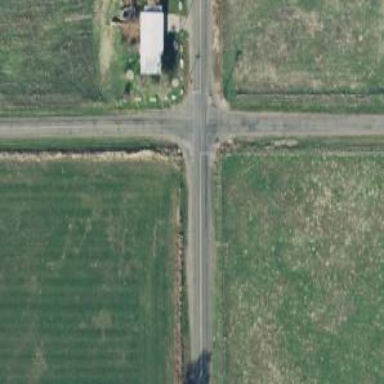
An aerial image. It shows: Stop road.